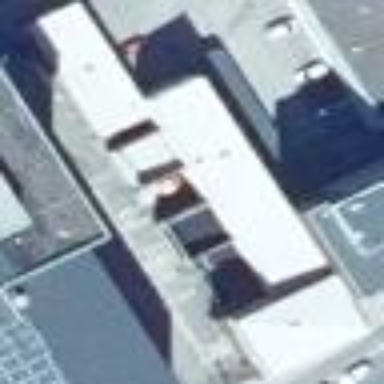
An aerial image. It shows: Industrial building.